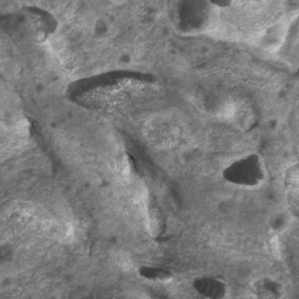
Label: non_frost